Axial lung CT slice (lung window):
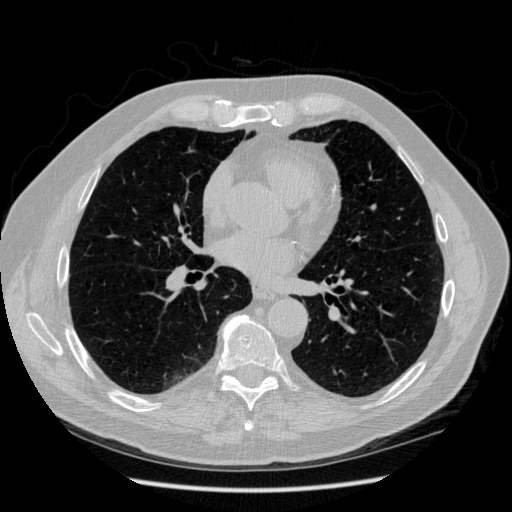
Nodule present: no